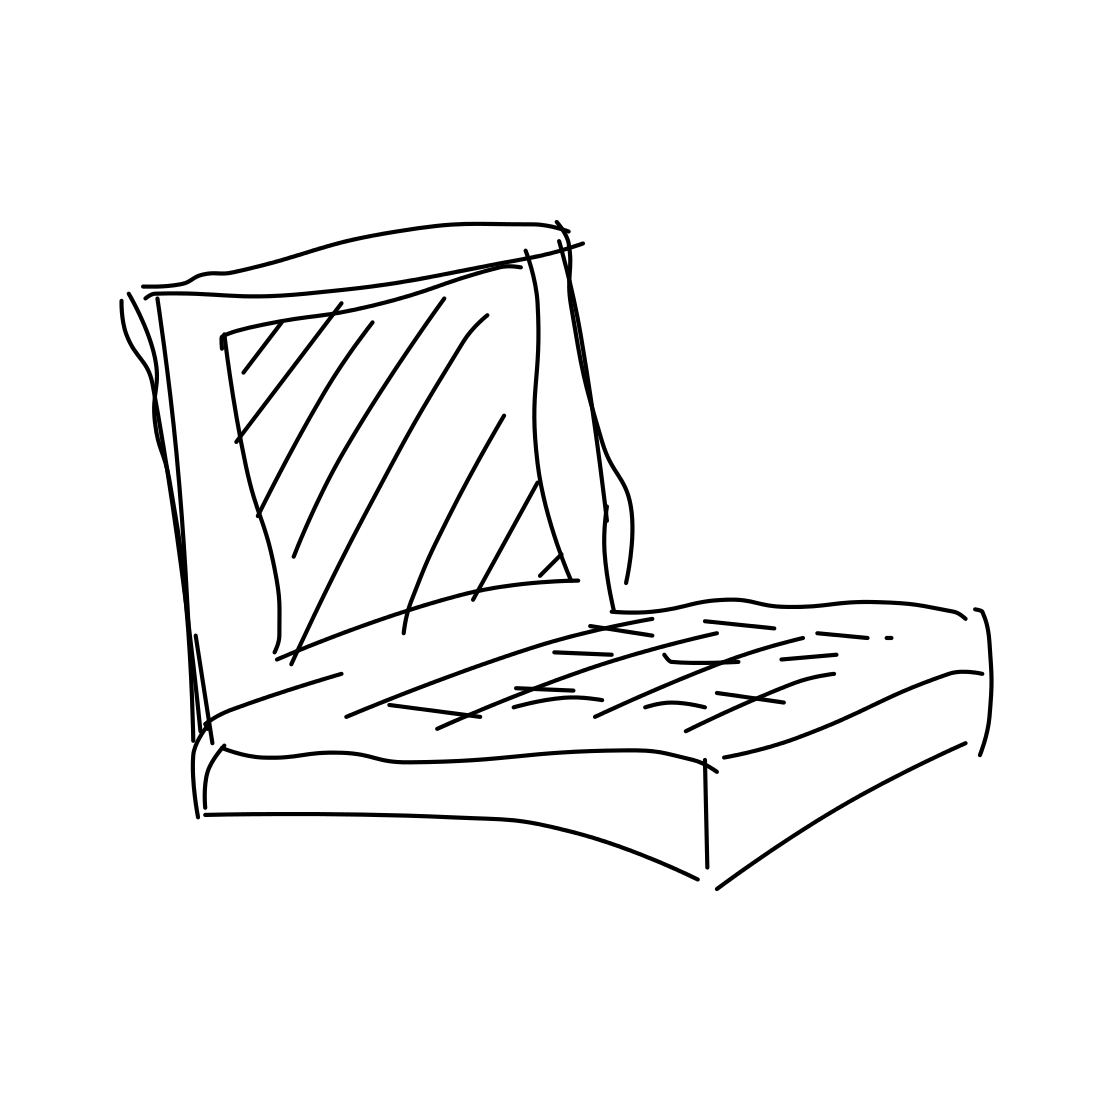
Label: laptop